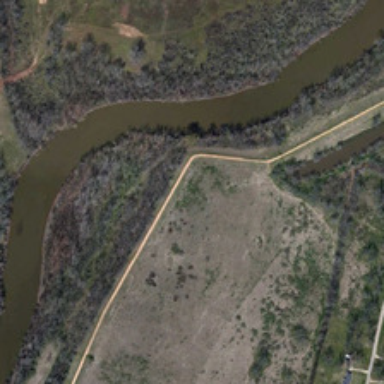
Many green plants are in two sides of a curved river .